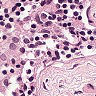
Metastatic tissue present: no